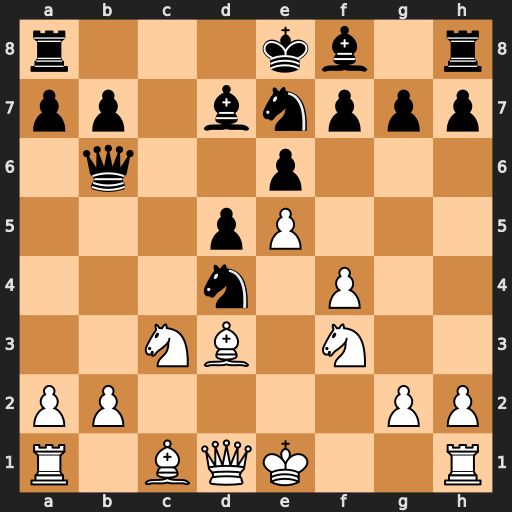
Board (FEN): r3kb1r/pp1bnppp/1q2p3/3pP3/3n1P2/2NB1N2/PP4PP/R1BQK2R
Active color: w
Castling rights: KQkq
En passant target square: -
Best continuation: Nxd4 Qxd4 Nb5 Qb6 Nd6+